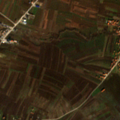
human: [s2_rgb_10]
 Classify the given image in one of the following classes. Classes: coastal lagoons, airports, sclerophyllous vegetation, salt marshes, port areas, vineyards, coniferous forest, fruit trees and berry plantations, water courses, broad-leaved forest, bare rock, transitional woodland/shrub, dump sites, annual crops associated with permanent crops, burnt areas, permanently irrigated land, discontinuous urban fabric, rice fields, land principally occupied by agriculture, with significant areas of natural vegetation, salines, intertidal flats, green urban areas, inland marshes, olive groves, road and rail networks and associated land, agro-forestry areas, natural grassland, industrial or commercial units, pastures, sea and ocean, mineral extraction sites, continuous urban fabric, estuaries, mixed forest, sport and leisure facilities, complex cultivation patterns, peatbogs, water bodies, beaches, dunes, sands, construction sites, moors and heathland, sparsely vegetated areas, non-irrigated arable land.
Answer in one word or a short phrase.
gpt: discontinuous urban fabric, industrial or commercial units, non-irrigated arable land, natural grassland